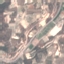
Land use / land cover: PermanentCrop